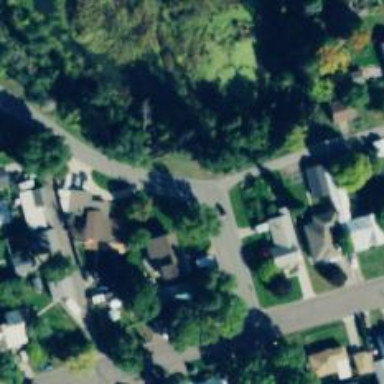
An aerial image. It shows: Alley classified as service road.